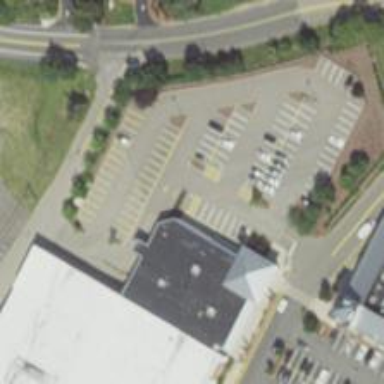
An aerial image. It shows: Parking space.